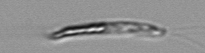
Label: flagellate